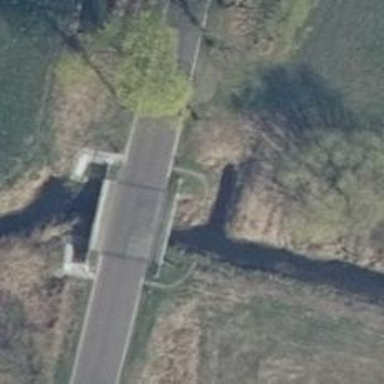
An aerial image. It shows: Tertiary road passing over bridge.